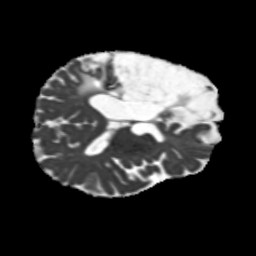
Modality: MD
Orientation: axial
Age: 64
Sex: male
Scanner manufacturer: siemens
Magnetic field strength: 3 T
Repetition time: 5.25 s
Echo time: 0.08 s